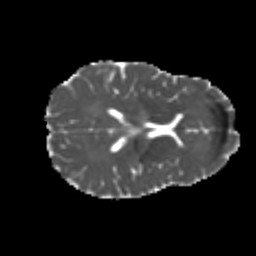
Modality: MD
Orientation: axial
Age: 22
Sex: female
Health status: healthy
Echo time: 0.074 s